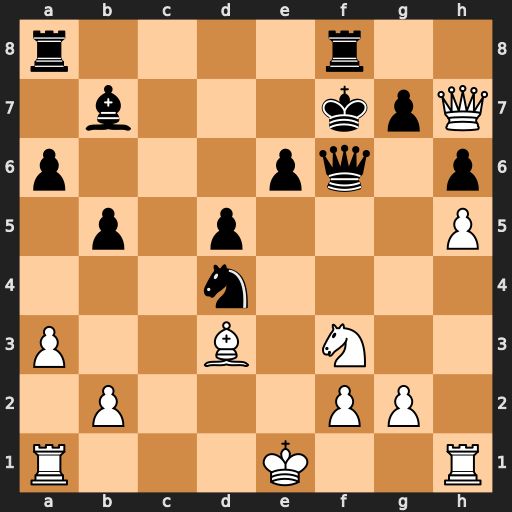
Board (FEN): r4r2/1b3kpQ/p3pq1p/1p1p3P/3n4/P2B1N2/1P3PP1/R3K2R
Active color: w
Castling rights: KQ
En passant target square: -
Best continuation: Qg6+ Ke7 Qxf6+ Rxf6 Nxd4